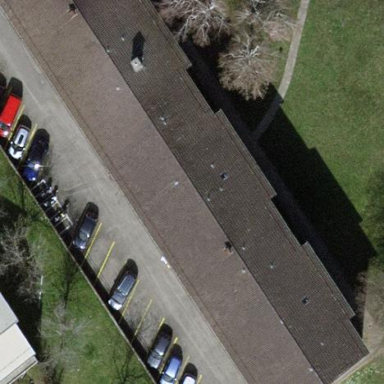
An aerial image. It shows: Gabled building.